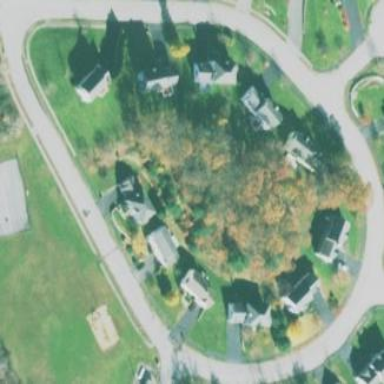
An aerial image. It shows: Residential road.